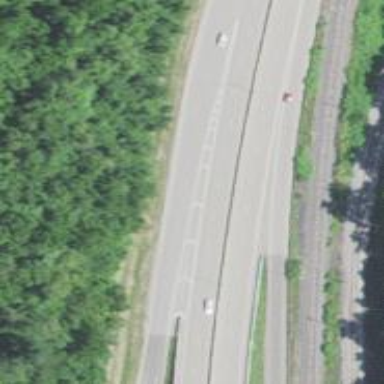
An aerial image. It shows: Trunk highway with expressway features.